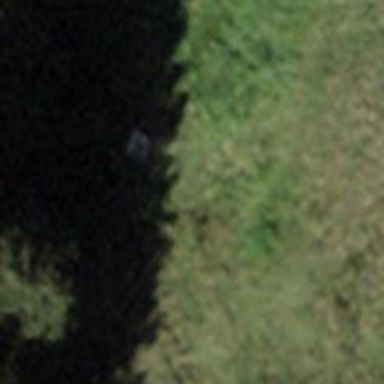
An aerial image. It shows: Brown bench in the vicinity.